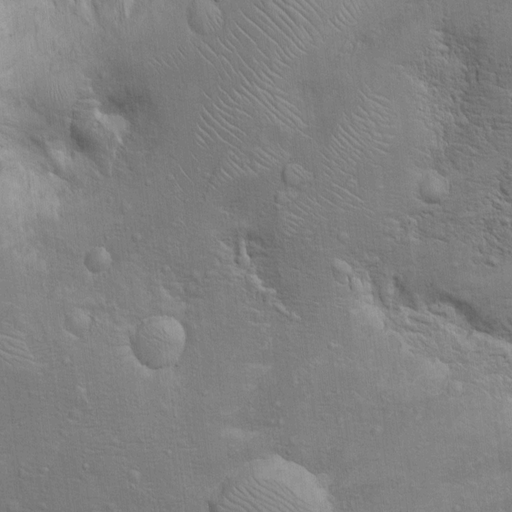
Classes present: Background, Cone